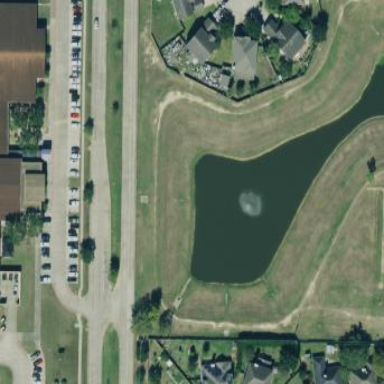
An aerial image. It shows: Retention basin with water.